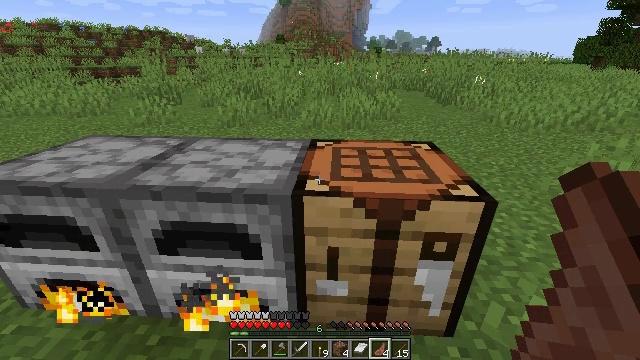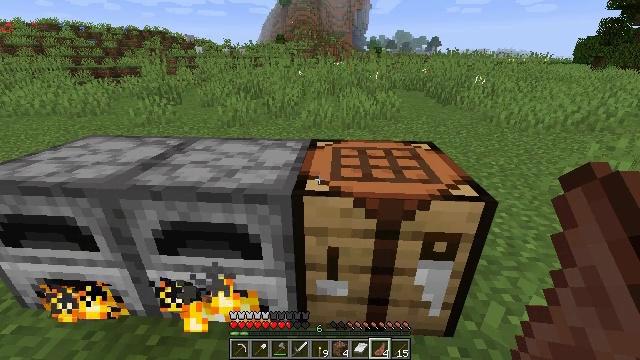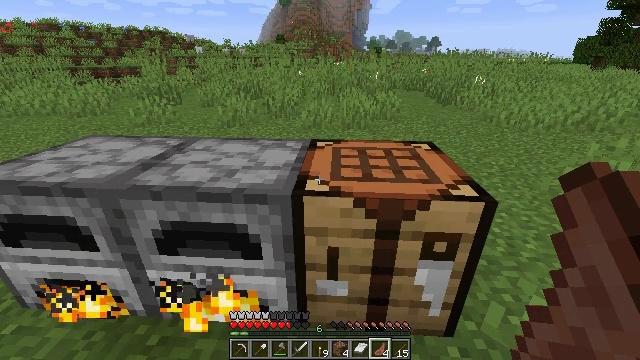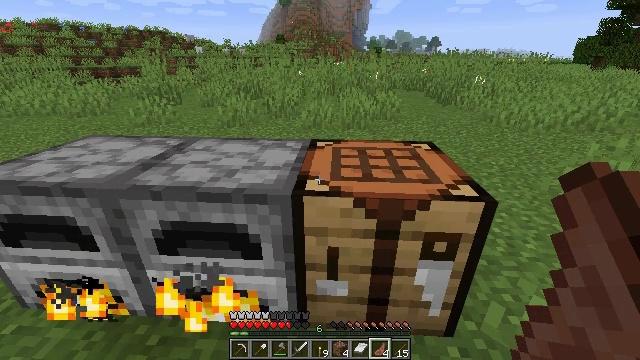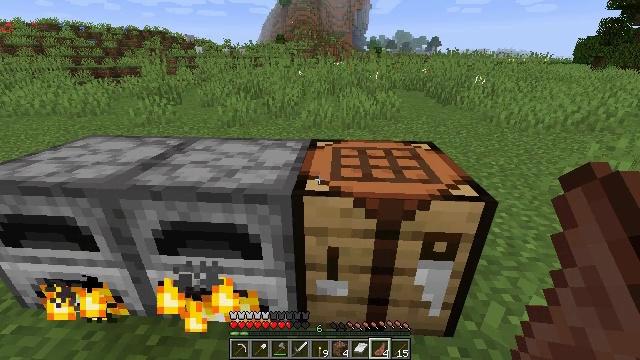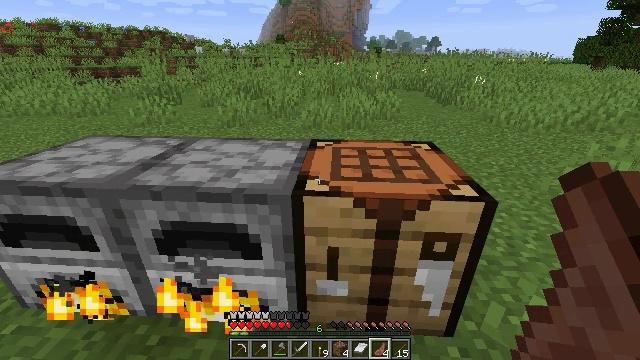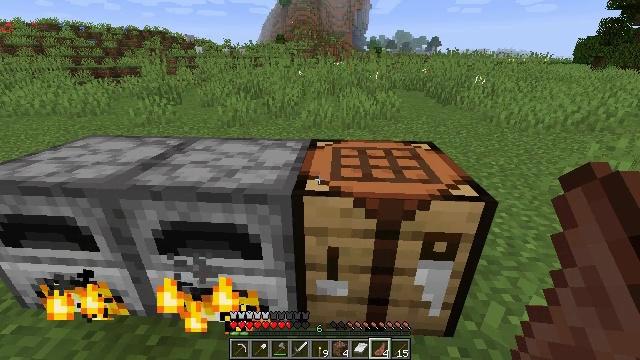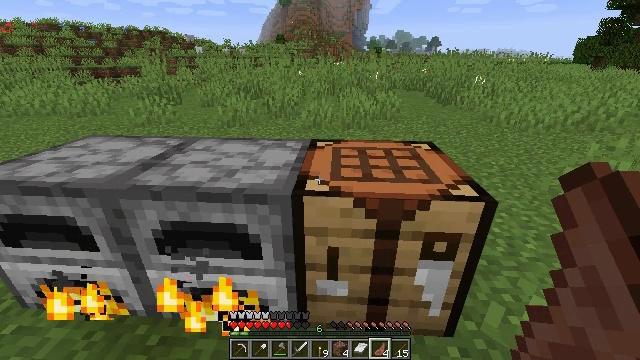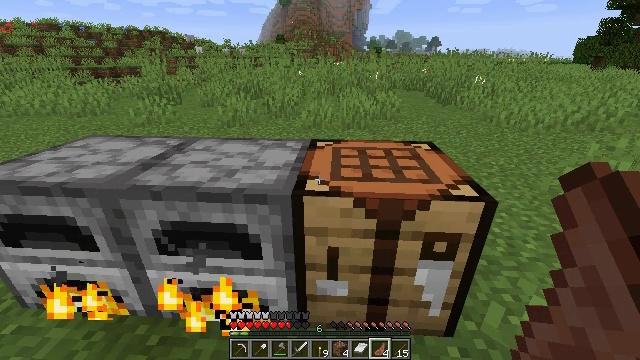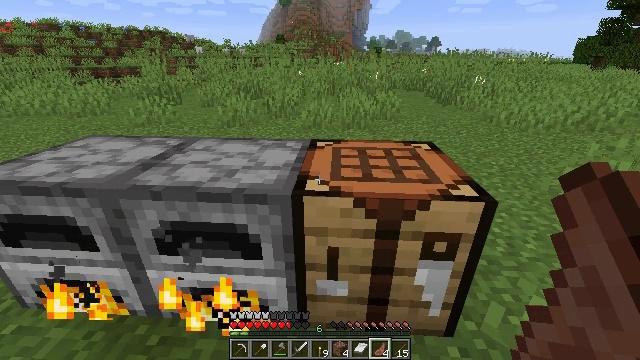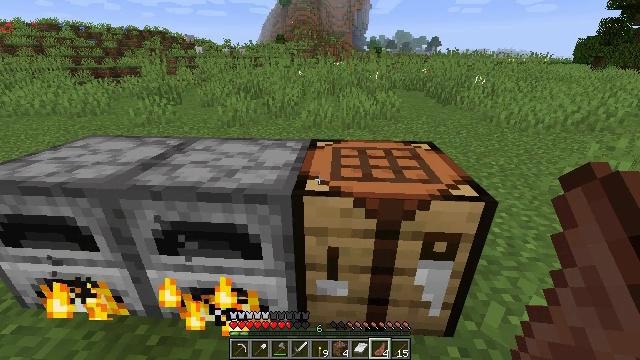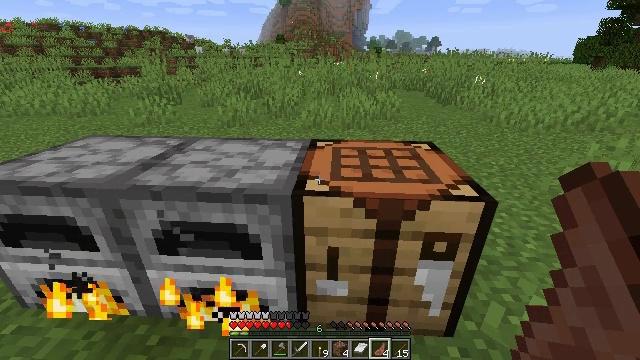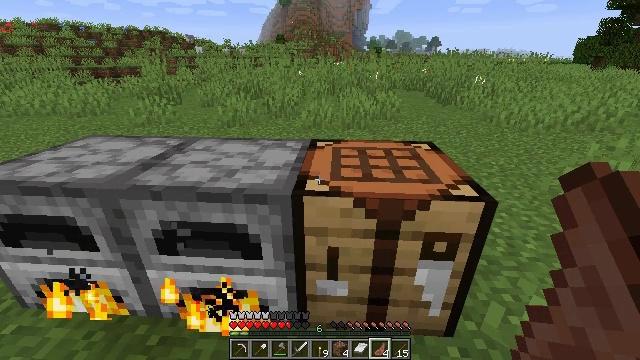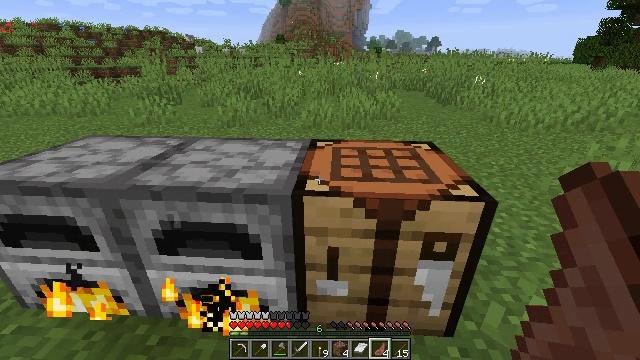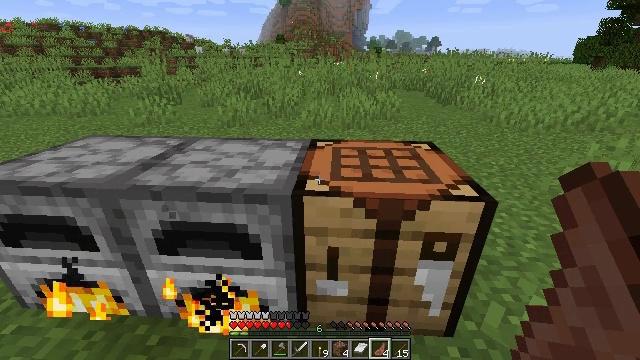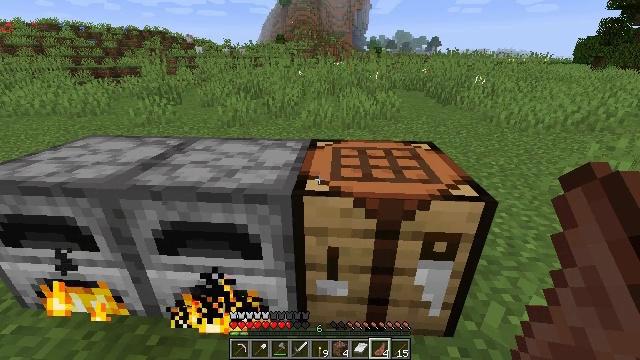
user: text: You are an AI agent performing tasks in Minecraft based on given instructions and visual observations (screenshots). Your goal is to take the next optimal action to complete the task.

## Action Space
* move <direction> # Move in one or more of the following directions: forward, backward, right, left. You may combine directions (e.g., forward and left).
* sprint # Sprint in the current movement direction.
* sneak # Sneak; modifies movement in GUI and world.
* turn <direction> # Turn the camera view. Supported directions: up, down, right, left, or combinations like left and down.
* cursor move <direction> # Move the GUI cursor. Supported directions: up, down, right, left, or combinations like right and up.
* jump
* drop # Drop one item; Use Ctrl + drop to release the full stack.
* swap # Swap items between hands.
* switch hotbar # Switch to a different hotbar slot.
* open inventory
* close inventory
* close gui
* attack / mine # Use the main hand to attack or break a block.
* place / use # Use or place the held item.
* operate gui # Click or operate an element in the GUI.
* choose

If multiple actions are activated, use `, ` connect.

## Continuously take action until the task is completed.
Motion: motion action
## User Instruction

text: Kill a zombie villager.
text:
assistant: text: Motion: no_op
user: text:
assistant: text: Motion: no_op
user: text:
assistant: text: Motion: no_op
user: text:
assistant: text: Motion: no_op
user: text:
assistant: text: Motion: no_op
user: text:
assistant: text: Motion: no_op
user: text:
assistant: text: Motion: no_op
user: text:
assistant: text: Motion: no_op
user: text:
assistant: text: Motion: no_op
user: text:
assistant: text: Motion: no_op
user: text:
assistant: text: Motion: no_op
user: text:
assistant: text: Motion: no_op
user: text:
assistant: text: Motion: no_op
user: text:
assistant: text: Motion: no_op
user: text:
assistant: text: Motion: no_op
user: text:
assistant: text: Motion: no_op
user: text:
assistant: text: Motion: no_op
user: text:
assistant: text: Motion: no_op
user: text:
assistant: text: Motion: no_op
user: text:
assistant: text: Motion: no_op
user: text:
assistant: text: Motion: no_op
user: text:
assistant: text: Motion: no_op
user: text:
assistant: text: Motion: no_op
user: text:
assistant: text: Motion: no_op
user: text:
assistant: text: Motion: no_op
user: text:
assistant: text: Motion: no_op
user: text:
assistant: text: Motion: no_op
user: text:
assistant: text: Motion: no_op
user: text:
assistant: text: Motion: no_op
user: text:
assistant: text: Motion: no_op